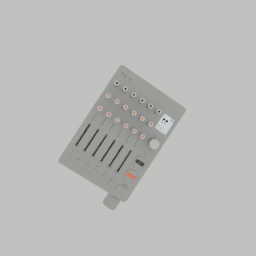
Label: electronics